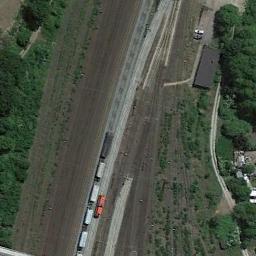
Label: railway